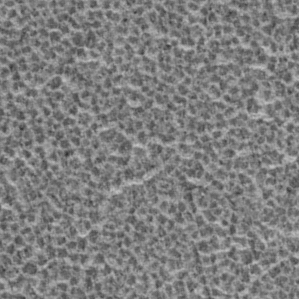
Label: frost